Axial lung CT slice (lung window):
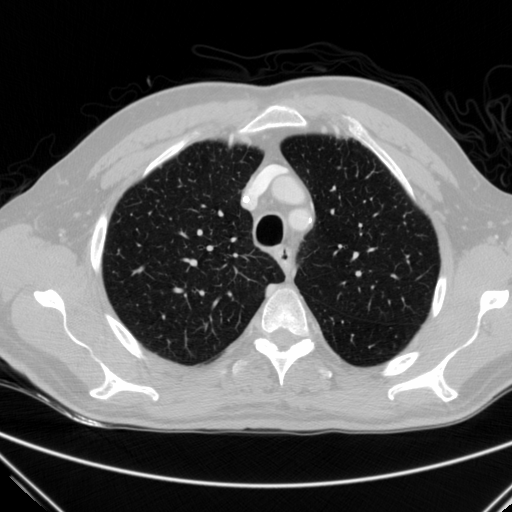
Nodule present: no